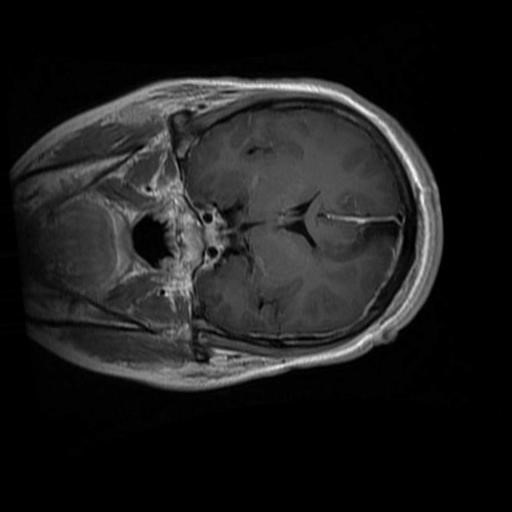
Label: brain_glioma